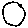
Label: circle